Aerial crown-view tile of a tropical tree (Barro Colorado Island, Panama), acquired 20241112:
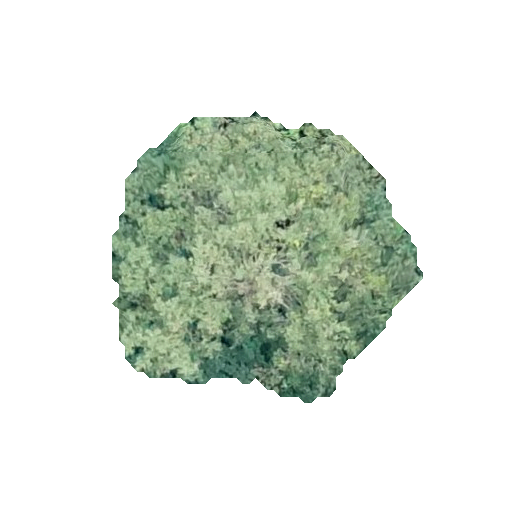
Species: Guapira myrtiflora
GBIF accepted scientific name: Guapira myrtiflora
Crown area: 103.086 m²